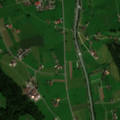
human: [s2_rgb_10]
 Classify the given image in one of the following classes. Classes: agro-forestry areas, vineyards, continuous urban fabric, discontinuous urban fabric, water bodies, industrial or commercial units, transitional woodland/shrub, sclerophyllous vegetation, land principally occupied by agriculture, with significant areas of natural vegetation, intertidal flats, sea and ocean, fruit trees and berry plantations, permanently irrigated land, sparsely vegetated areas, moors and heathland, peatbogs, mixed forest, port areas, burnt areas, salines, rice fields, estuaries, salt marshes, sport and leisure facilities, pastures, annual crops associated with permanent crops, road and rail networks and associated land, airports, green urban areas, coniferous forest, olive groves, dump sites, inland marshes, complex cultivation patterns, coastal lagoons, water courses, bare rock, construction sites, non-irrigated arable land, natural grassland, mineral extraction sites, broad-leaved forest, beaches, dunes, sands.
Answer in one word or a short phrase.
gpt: discontinuous urban fabric, complex cultivation patterns, broad-leaved forest, coniferous forest